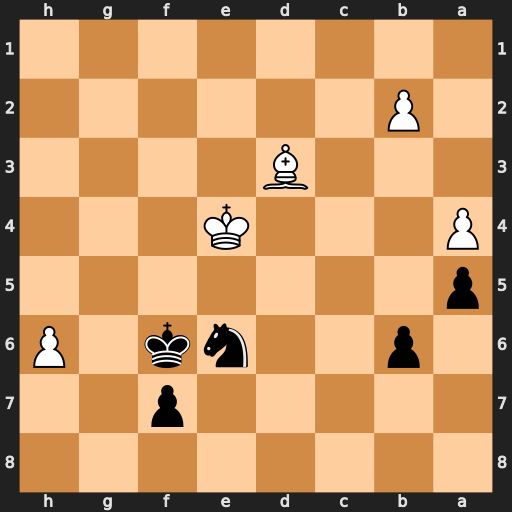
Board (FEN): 8/5p2/1p2nk1P/p7/P3K3/3B4/1P6/8
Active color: b
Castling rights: -
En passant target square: -
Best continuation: Nc5+ Kd4 Nxd3 Kxd3 Kg6